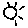
Label: sun